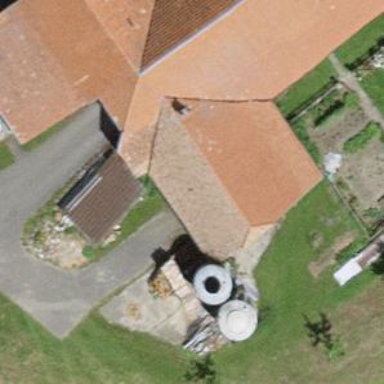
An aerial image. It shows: Silo.